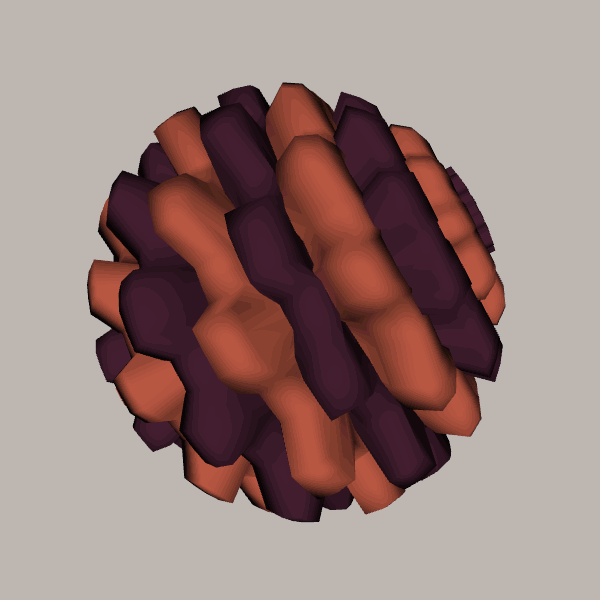
Background: light